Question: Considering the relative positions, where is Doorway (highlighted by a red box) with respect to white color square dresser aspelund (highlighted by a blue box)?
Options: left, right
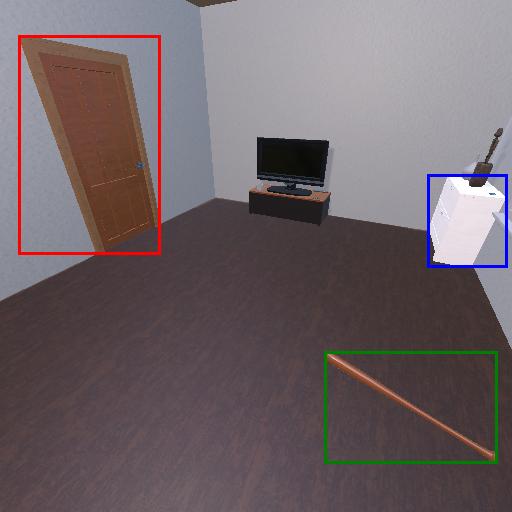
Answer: left